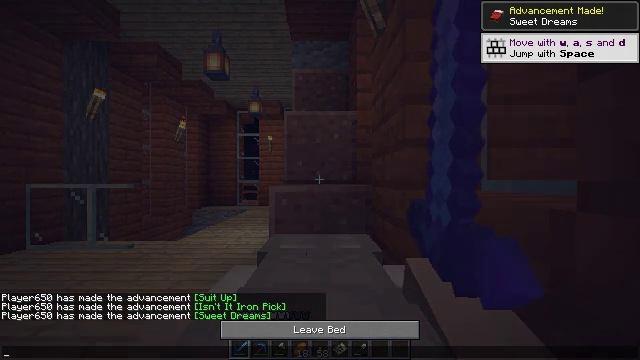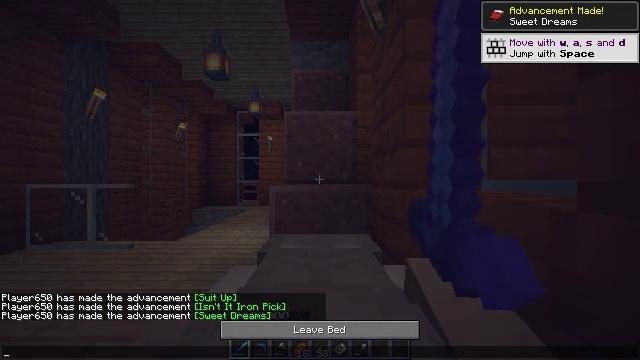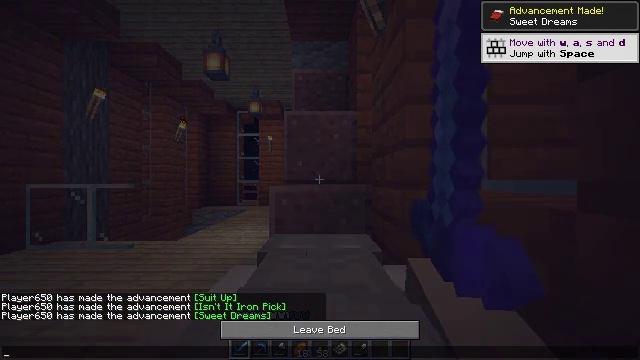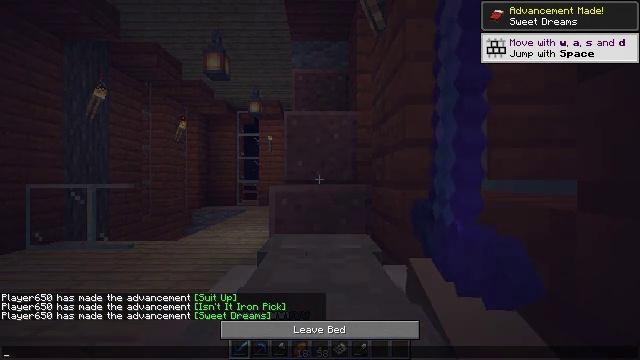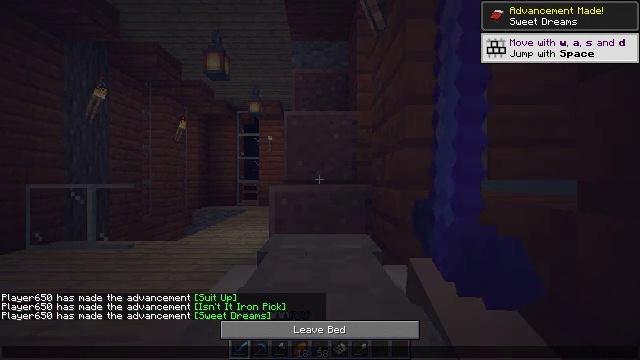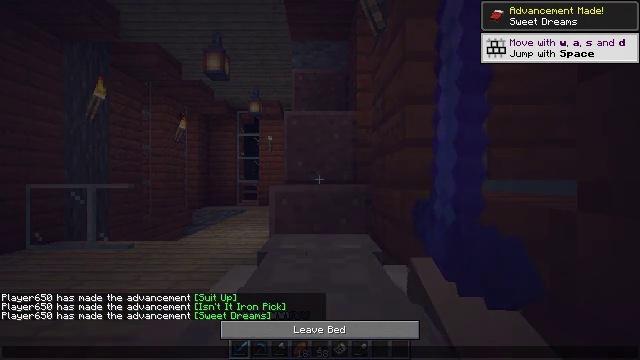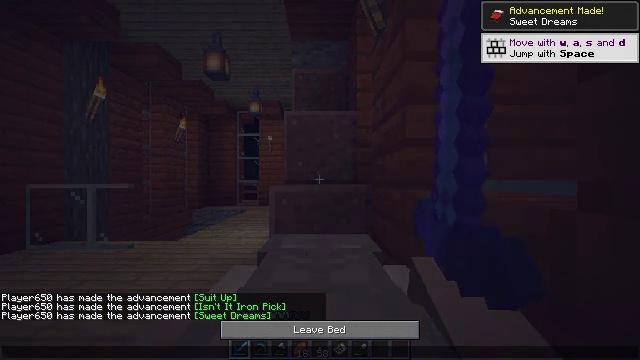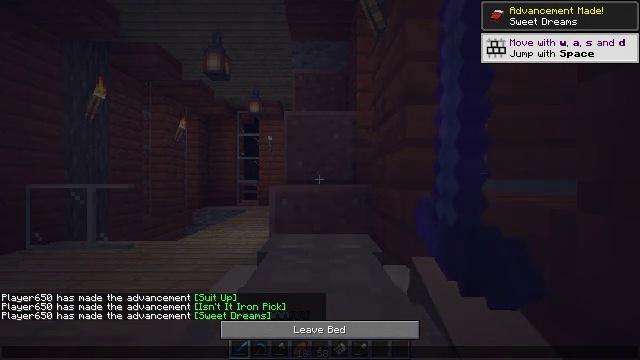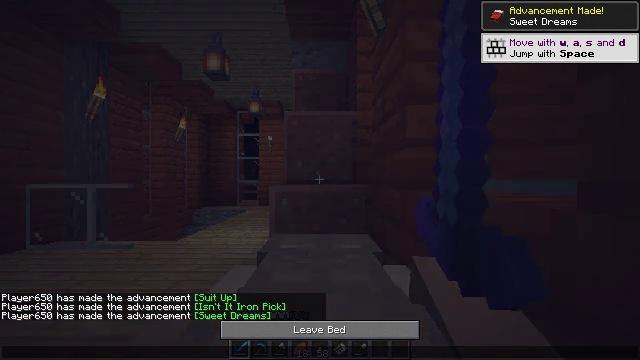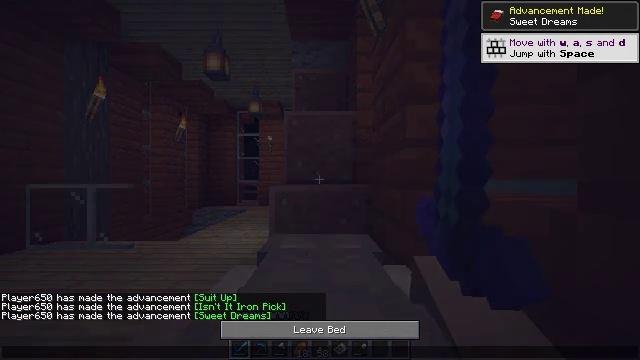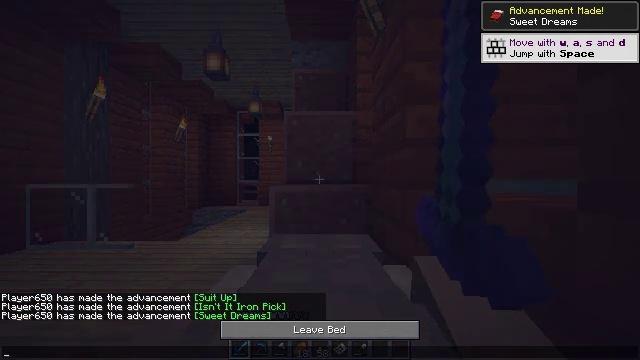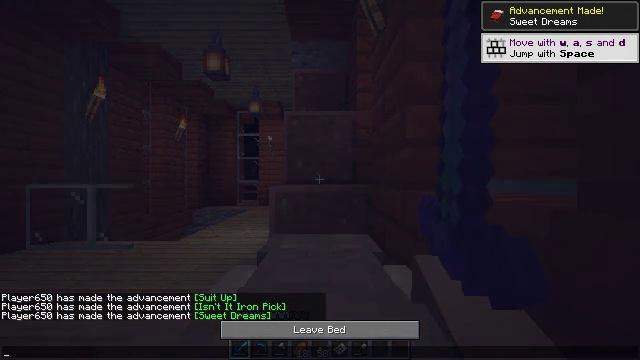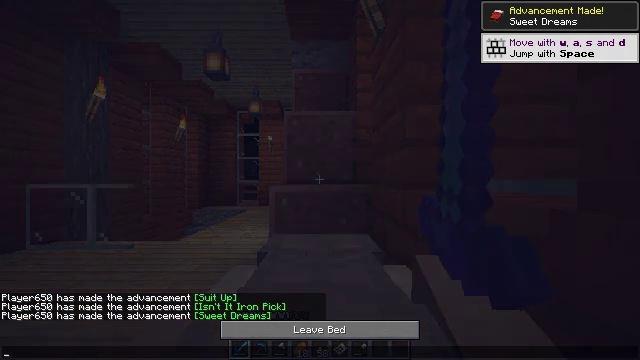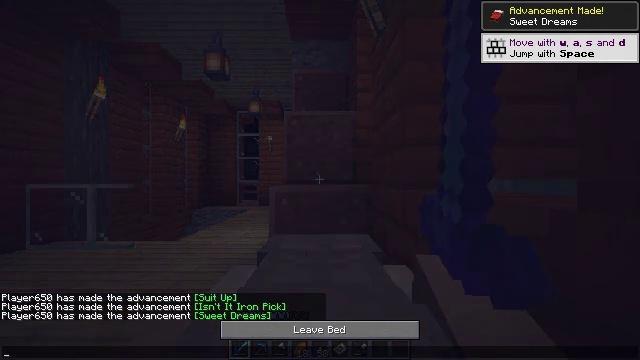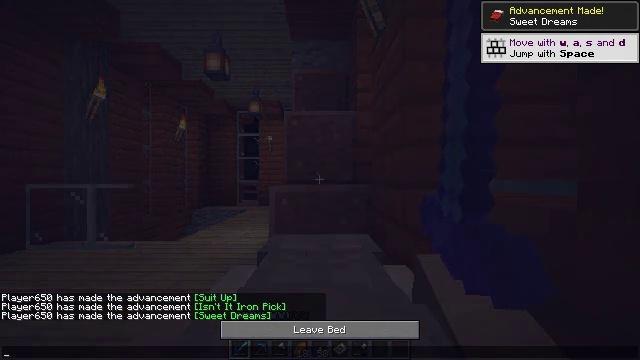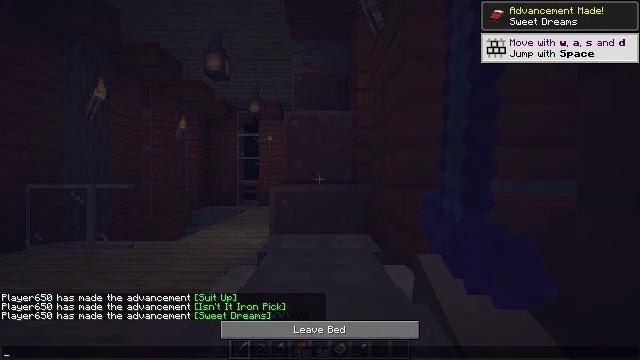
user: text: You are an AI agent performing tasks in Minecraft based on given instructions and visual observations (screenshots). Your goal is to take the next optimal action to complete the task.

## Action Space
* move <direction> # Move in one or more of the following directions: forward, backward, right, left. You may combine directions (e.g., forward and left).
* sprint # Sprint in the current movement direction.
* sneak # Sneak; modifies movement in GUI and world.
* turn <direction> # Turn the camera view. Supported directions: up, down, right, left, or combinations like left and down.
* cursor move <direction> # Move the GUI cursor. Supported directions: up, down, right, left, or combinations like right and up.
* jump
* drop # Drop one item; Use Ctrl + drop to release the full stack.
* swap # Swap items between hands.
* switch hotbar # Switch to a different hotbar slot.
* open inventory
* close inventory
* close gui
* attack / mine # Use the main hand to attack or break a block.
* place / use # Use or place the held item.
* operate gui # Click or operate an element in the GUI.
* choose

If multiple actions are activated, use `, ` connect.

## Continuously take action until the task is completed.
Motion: motion action
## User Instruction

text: Fight a skeleton.
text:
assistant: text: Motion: no_op
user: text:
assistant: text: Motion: no_op
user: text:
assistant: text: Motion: no_op
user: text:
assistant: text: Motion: no_op
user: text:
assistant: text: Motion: no_op
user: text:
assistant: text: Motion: no_op
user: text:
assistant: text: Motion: no_op
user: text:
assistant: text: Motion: no_op
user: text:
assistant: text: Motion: no_op
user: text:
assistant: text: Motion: no_op
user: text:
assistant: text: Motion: no_op
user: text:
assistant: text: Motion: no_op
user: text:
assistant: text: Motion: no_op
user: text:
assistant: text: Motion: no_op
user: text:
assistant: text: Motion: no_op
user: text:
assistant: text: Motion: no_op
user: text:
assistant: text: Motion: no_op
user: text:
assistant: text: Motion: no_op
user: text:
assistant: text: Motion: no_op
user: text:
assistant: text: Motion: no_op
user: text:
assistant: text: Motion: no_op
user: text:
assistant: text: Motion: no_op
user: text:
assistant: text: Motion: no_op
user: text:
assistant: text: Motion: no_op
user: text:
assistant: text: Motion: no_op
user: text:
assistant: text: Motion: cursor move right
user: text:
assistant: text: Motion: no_op
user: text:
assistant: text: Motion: close gui
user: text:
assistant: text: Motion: no_op
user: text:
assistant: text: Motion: no_op